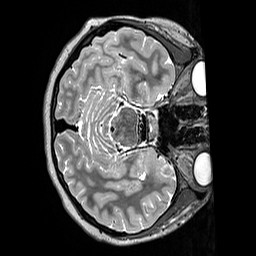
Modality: T2w
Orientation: axial
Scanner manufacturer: siemens
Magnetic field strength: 3 T
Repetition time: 3.2 s
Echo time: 0.451 s